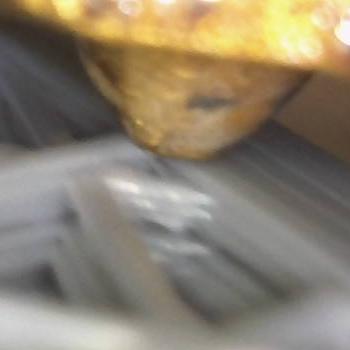
Flow rate: 100%